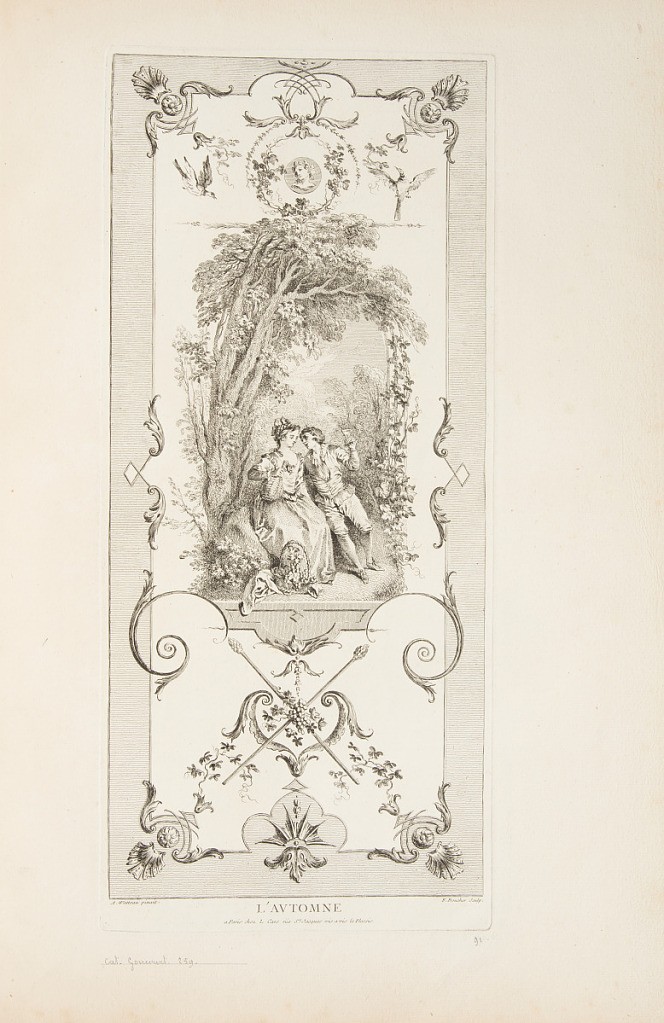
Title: L'AVTOMNE
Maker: Antoine Watteau, French, 1684–1721
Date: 1723-1735
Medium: Etching on laid paper
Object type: Bound print
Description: Vignette of a young couple in a landscape. The woman sits, holding a carafe of wine; the young man leans in toward her, a glass of wine raised in his hand. A basket of grapes is at their feet. The scene is surrounded by arabesque ornamentation, including leaves, wreaths, a portrait medallion, birds, scrolls, and cartouches. The plate is signed.